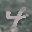
Label: 4